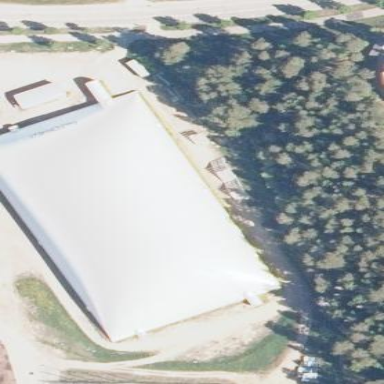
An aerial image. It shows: Sports hall building with artificial turf surface.